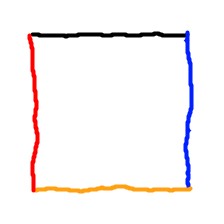
Shape: square